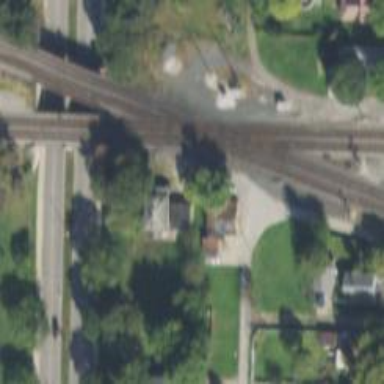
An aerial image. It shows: Railway crossing.